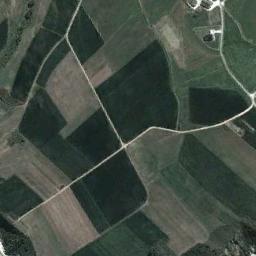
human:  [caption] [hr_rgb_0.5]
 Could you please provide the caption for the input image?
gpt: There are many rectangular farmlands of different shades .

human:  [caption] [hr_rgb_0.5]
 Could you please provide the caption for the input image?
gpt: There are some deep green and light green rectangular farmland .

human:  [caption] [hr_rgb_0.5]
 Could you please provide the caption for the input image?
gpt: Many pieces of rectangular farmland of varying sizes mixed with dark green, light green, and tan .

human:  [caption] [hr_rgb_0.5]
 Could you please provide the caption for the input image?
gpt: Some rectangular farmlands of different colors and sizes are neatly arranged on the ground and some paths go through the farmlands .

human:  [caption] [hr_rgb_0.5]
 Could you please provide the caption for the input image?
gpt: There are many green rectangular farmlands of different sizes .